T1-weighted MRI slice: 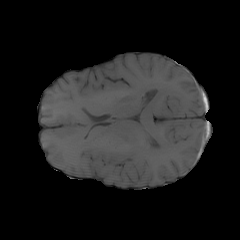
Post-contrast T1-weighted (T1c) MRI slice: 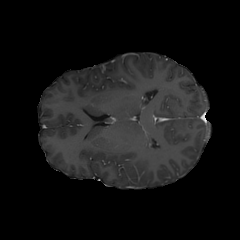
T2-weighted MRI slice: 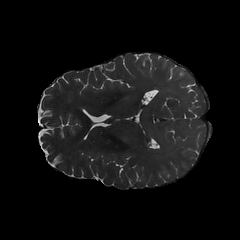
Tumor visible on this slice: no